Field crop: maize
Growth stage: 2
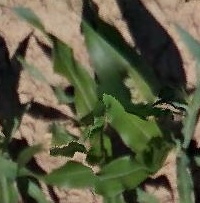
Species: maize